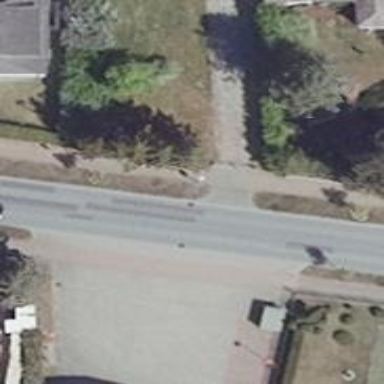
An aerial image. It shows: Driveway.